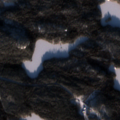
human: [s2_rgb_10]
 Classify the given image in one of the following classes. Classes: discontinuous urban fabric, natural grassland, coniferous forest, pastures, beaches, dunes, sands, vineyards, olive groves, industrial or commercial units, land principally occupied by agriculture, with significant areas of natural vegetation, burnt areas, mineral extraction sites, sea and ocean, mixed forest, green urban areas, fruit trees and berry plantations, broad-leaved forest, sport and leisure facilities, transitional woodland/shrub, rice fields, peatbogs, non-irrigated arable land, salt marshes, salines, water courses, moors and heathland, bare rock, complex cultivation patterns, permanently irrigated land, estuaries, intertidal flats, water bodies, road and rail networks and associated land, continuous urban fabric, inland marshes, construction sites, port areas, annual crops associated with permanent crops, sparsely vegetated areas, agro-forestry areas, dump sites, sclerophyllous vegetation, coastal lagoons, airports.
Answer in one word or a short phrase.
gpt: coniferous forest, mixed forest, water bodies